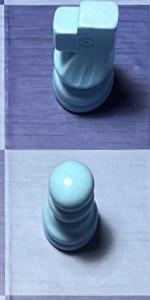
Label: Pawn_White